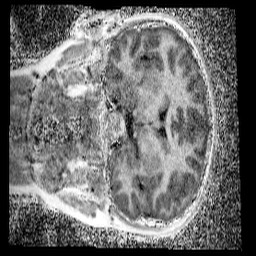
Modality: UNIT1_denoised
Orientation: coronal
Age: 9
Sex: male
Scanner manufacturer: siemens
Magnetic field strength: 3 T
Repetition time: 4 s
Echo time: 0.00299 s